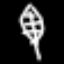
Label: leaf